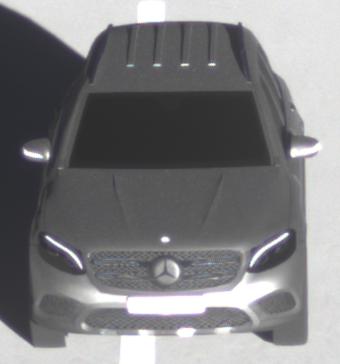
Make: Mercedes-Benz
Model: GLC 250
Detailed model: GLC (253)
Model produced from: 2015/09
Model produced until: 2018/05
Doors: 5
Color: gray
Road condition: dry road
Daytime: sunrise or sunset
Contrast: high contrast